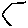
Label: hexagon